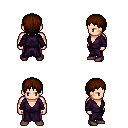
a pixel art fantasy rpg character, male body template, human, light skin, purple robe, magenta pants, brown plain hairstyle, maroon shoes, four views (front, back, left, right), 2x2 character sprite sheet, small pixel art, hard edges, no anti-aliasing